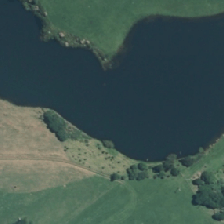
Land cover: lake_pond